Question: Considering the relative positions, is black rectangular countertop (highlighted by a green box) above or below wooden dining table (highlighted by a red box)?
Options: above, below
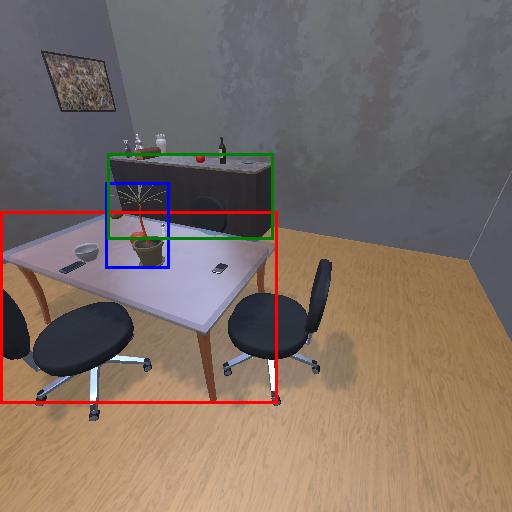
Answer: above